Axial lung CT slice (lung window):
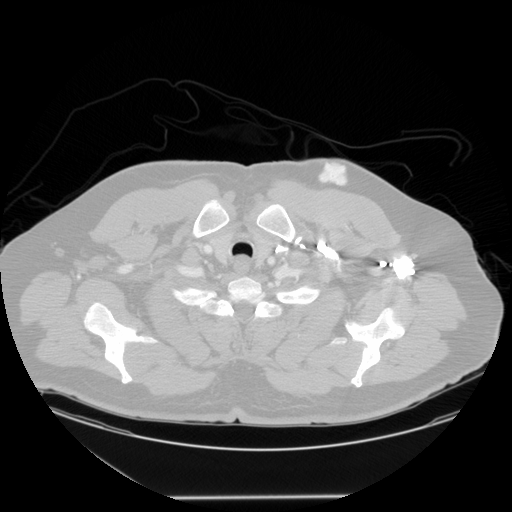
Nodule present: no